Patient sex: F
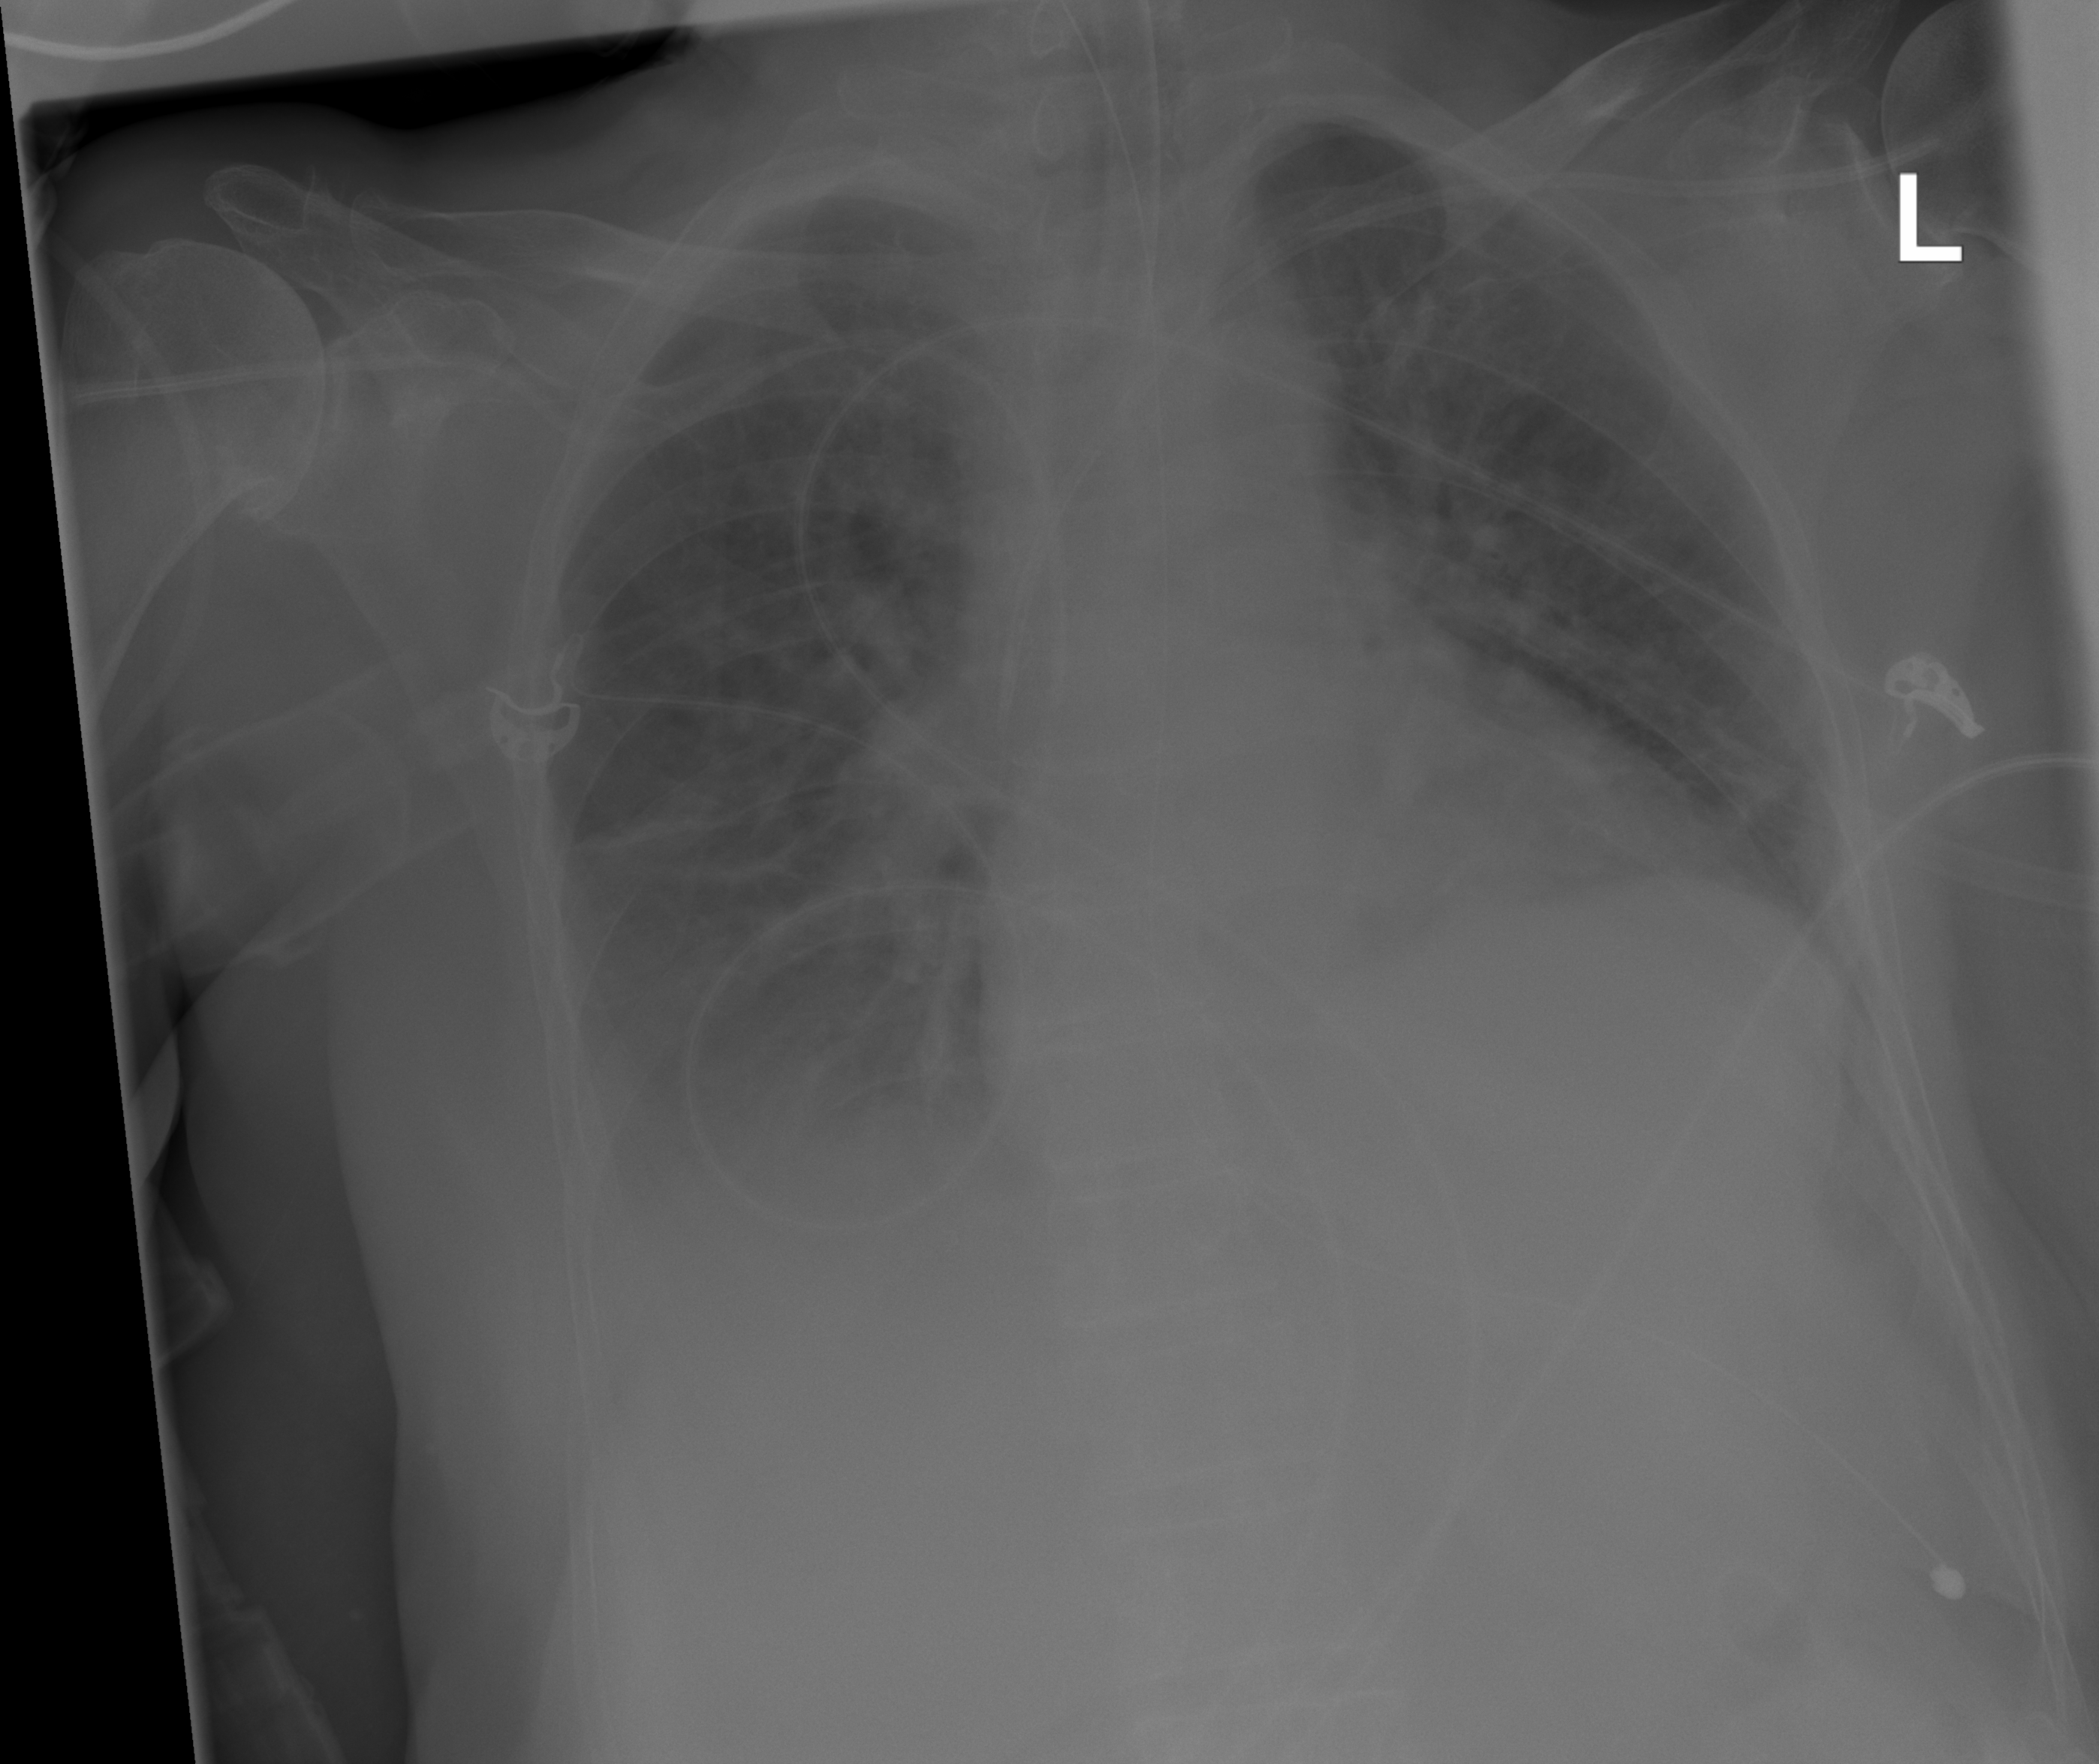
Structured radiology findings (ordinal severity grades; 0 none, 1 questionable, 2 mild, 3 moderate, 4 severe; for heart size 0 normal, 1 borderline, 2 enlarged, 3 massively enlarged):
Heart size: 2
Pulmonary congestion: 3
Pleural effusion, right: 3
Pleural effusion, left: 2
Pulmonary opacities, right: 0
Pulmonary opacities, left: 0
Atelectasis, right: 2
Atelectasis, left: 2